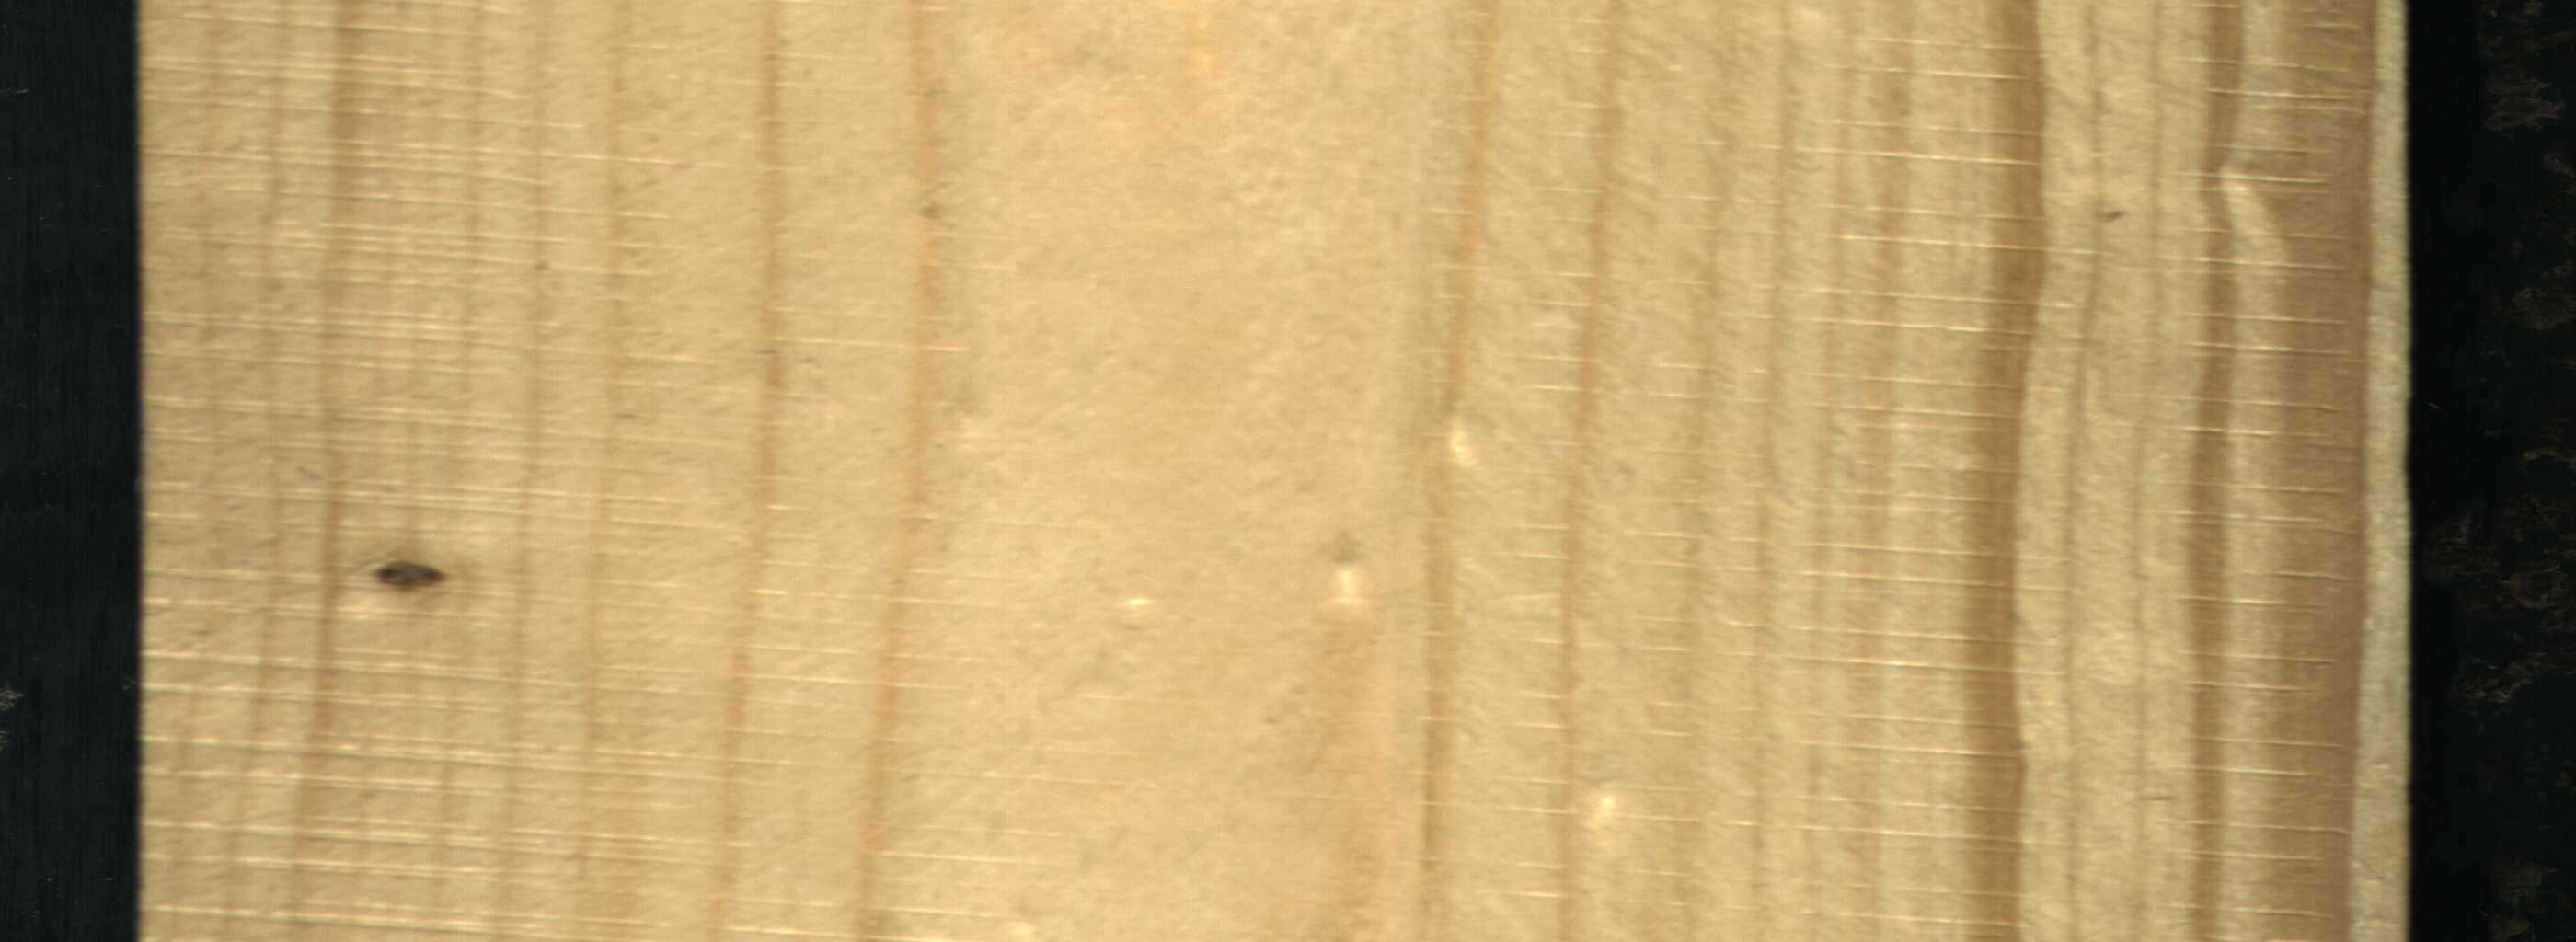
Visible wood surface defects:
Quartzity
Quartzity
Live_Knot